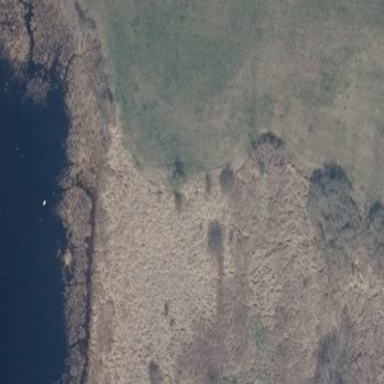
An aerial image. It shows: Wetland area characterized by wet meadow.